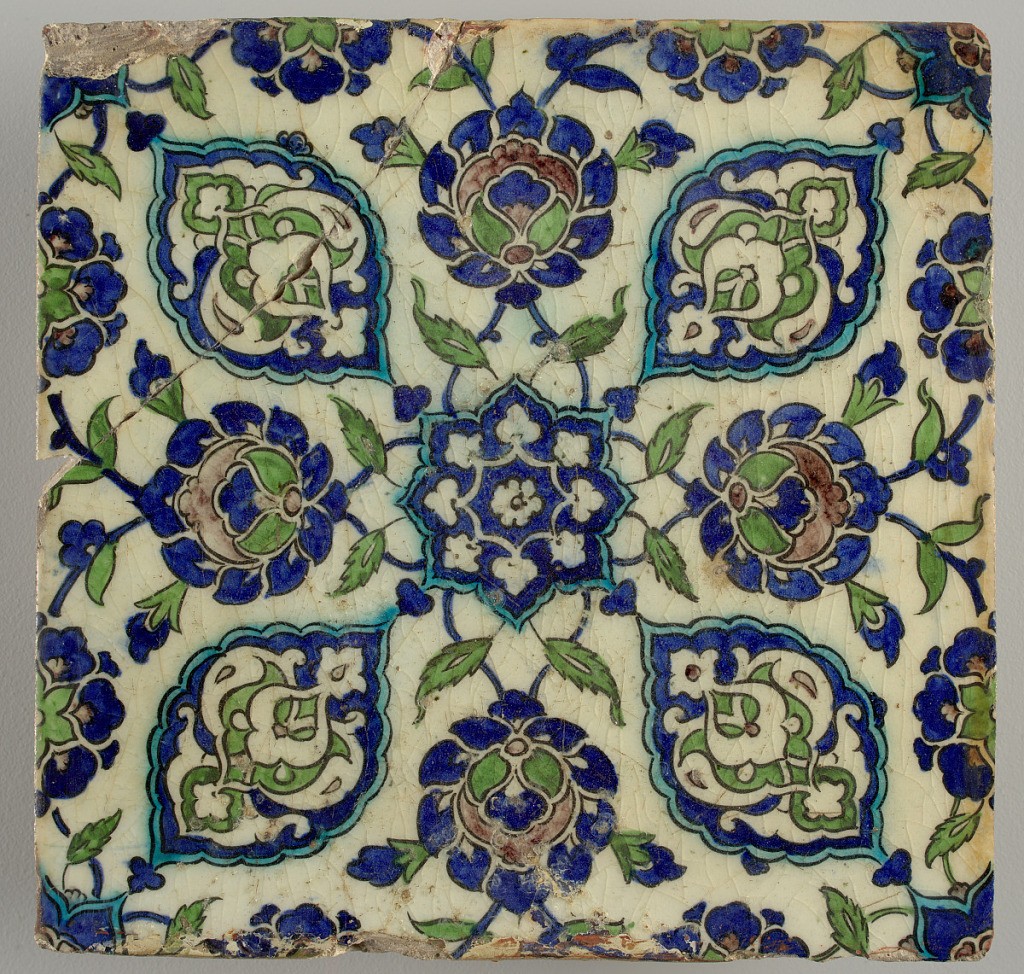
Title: Wall tile
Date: late 16th–early 17th century
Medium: Lead-glazed earthenware
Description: Fragment. Similar to 1951-66-3.